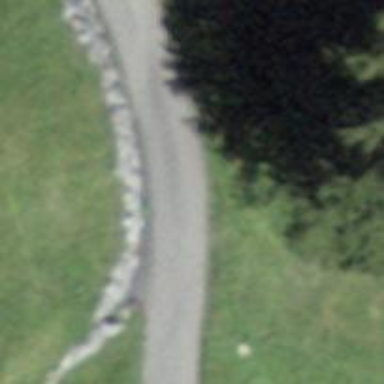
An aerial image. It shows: Retaining wall.